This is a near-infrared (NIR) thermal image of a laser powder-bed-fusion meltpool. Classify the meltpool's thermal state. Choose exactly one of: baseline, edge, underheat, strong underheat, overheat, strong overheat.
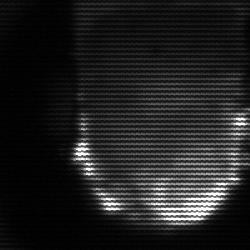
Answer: baseline